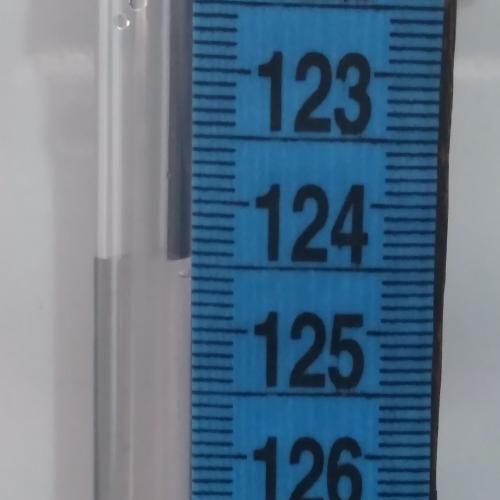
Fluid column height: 124.4 cm